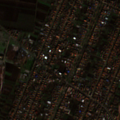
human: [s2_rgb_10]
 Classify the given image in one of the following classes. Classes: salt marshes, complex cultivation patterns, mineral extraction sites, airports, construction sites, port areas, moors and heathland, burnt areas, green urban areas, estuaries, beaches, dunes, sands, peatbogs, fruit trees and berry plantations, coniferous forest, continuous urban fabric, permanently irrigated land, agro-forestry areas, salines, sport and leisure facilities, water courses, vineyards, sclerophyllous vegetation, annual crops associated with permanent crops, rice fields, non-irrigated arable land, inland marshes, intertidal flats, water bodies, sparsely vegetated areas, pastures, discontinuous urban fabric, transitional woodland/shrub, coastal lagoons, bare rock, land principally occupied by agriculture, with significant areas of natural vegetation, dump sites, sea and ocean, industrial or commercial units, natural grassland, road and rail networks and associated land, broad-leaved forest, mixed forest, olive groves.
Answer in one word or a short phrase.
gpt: discontinuous urban fabric, non-irrigated arable land, complex cultivation patterns, land principally occupied by agriculture, with significant areas of natural vegetation